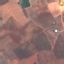
Label: PermanentCrop